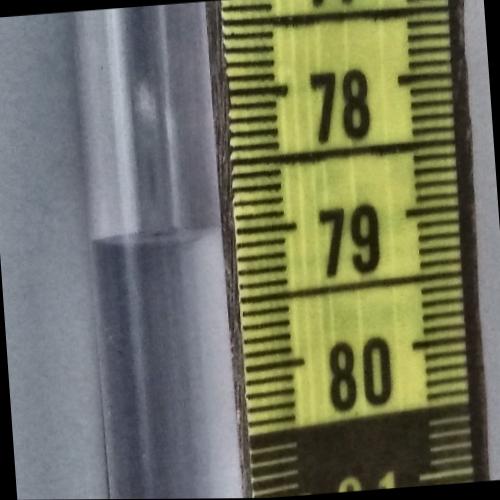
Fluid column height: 79.0 cm